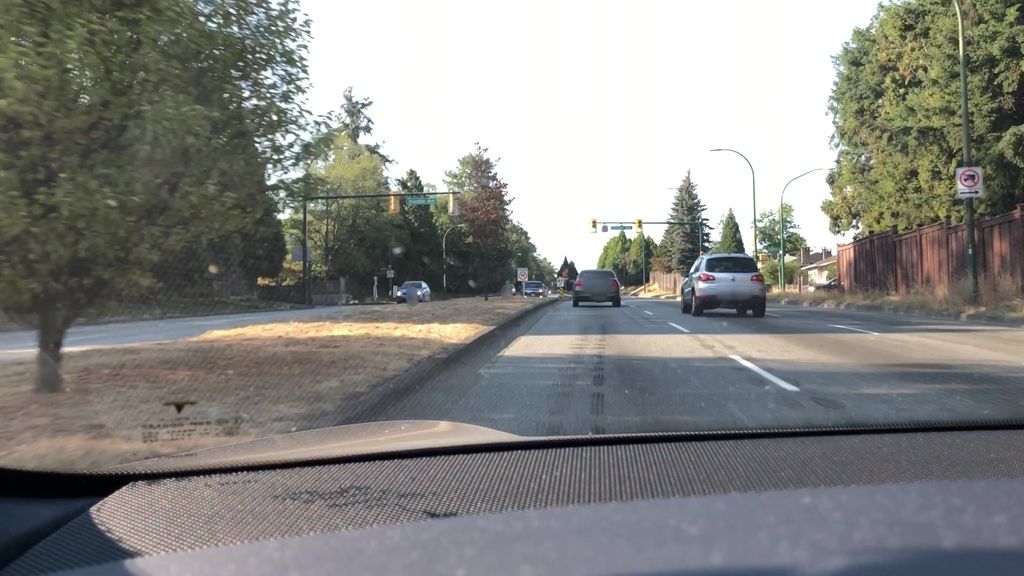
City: vancouver